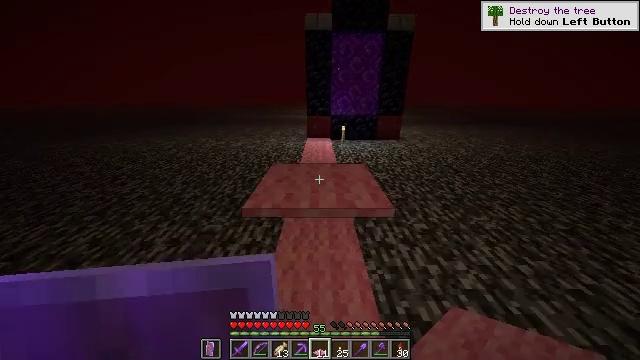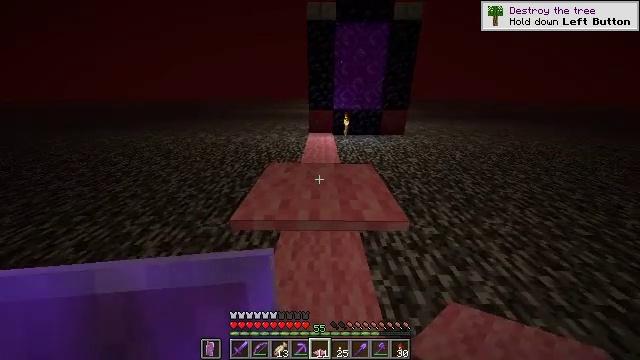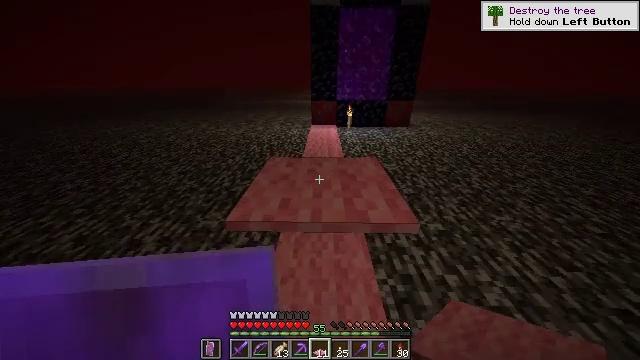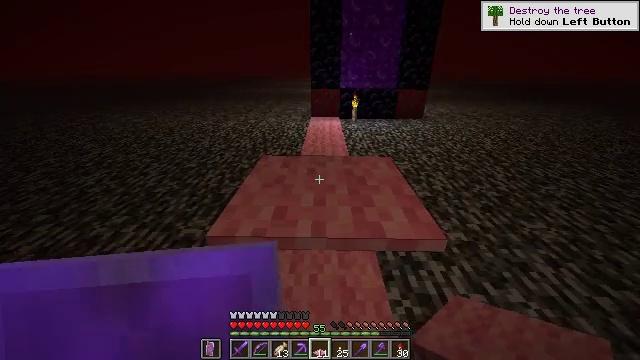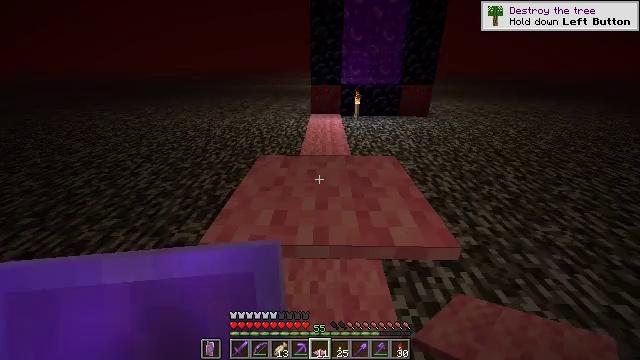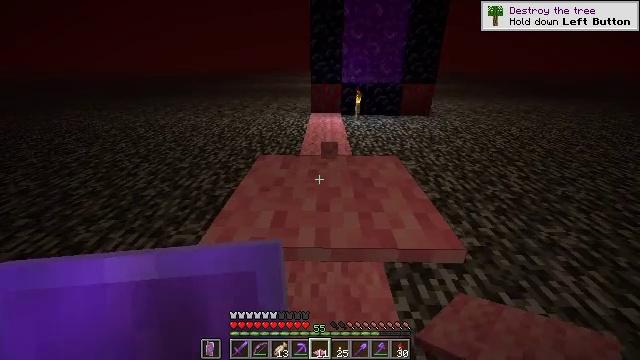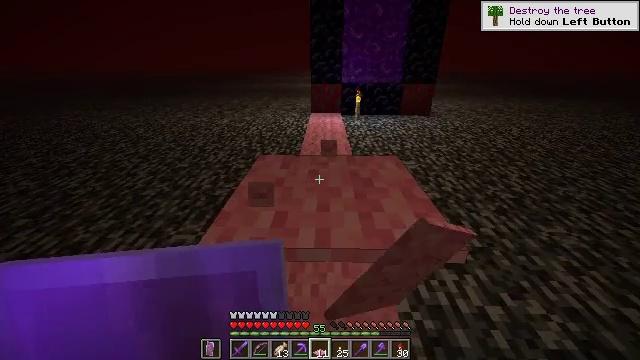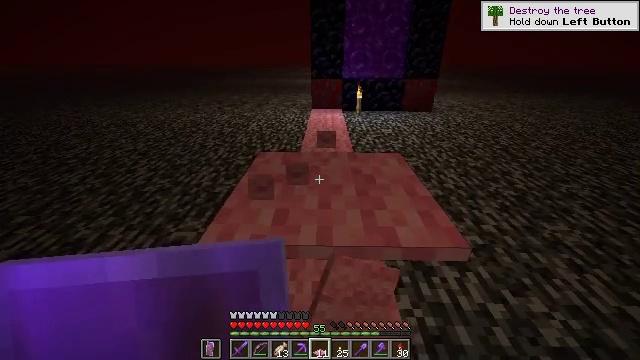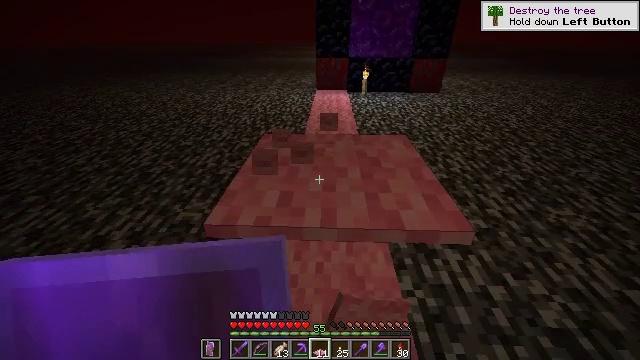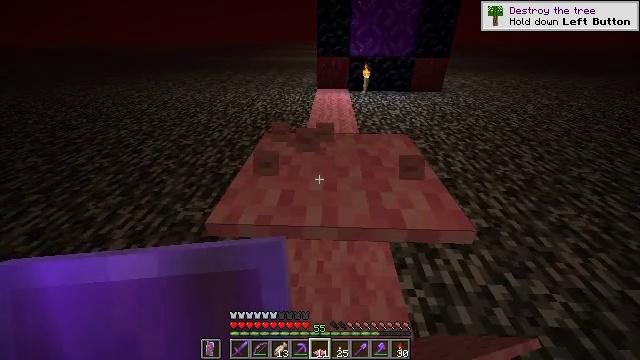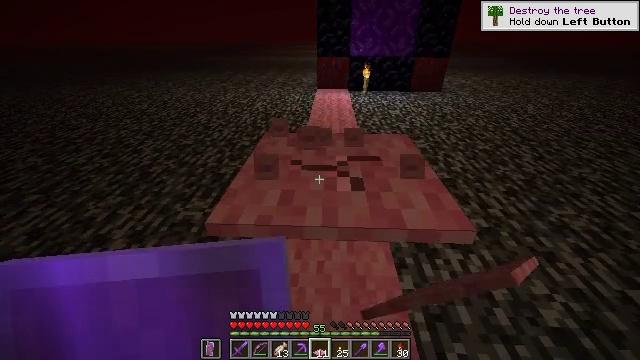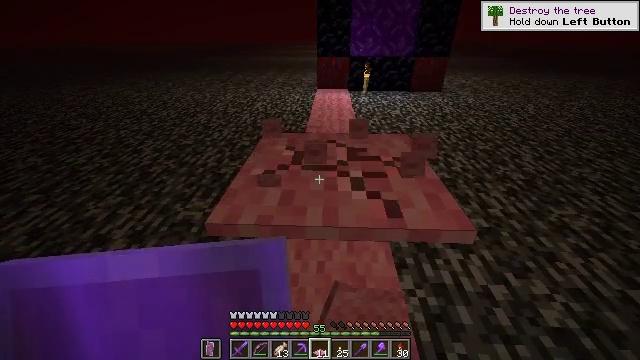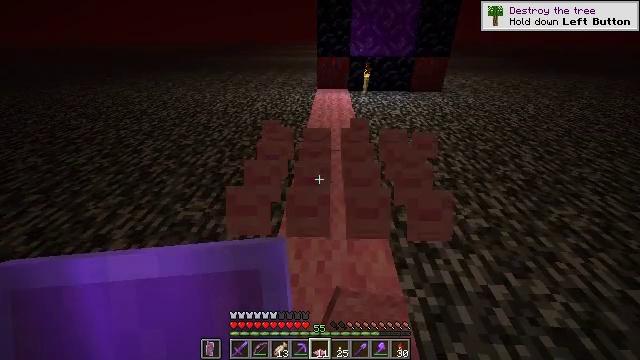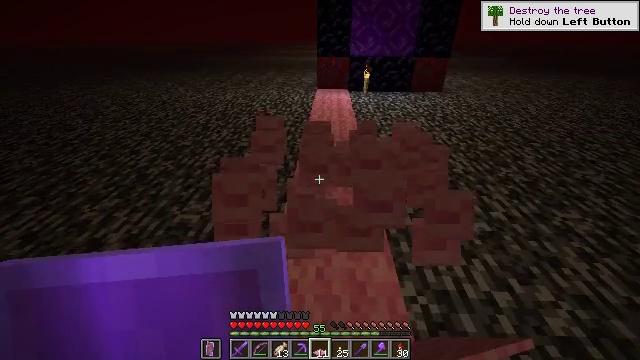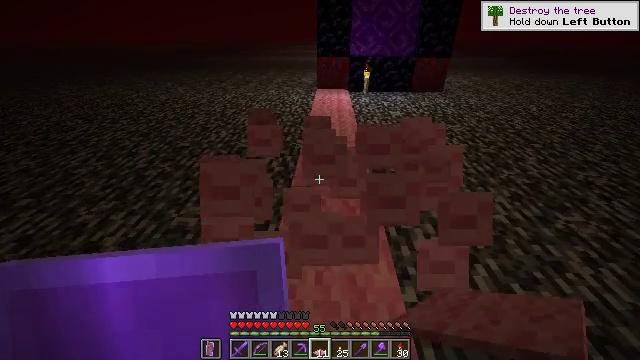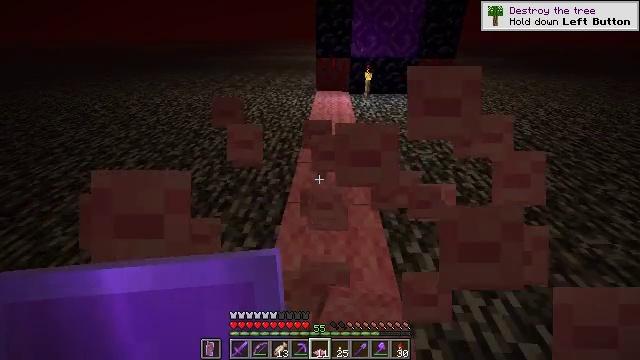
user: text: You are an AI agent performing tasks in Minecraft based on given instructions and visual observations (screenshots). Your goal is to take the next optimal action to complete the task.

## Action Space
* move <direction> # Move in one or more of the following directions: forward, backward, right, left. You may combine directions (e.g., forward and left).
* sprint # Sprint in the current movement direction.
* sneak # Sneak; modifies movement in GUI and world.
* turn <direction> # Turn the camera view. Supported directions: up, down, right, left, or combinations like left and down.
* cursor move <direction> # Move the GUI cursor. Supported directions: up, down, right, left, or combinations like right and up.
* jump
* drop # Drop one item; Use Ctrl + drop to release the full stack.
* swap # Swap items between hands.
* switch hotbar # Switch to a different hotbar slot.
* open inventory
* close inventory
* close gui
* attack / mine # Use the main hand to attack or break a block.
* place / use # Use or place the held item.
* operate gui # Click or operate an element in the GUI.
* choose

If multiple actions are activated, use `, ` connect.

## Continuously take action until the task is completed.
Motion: motion action
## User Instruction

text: mine block pink carpet
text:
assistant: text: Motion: turn down
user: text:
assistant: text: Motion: turn down
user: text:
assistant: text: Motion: no_op
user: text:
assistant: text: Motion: no_op
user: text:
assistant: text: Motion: attack / mine
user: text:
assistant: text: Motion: attack / mine
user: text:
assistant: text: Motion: attack / mine
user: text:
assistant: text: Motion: turn left and down, attack / mine
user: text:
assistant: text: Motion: attack / mine
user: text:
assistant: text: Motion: attack / mine
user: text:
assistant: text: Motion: attack / mine
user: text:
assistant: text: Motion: attack / mine
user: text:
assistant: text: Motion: move forward, attack / mine
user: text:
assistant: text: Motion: move forward
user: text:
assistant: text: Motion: move forward
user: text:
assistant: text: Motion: move forward
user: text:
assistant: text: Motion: no_op